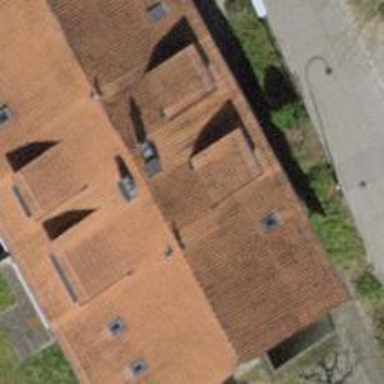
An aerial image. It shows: Building with tiled roof.